Question: I am using cx_Freeze to compile a in python; which uses tkinter.

I would like the user to be able to save the layout of the 2d representation you can see in the centre, into .cube files, and be able to open previous .cube files from the program itself.
However, I also want the user to be able to open .cube files from explorers and have the program startup displaying the contents of the .cube file that the user opened.
Having done some research, I think I need to access the or something - but otherwise I have absolutely no idea.
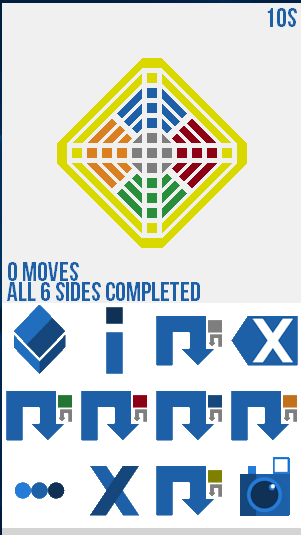
Answer: ## UPDATE
I solved this using the 'argparse' module. Based on the fact that every time explorer opens a file it calls the application with the argument of the file directory, all I had to do was add an optional parameter to catch this data.
'''
import argparse
parser=argparse.ArgumentParser()
parser.add_argument("cubefile",nargs="?",default=False)
#'nargs="?"' makes the argument optional
#-meaning an error will not be thrown if no file is parsed on execution
args=parser.parse_args()
if args.universefile != False:
init_defaultcube = cubetools.getCubeFromCubeFileDir(args.universefile)
#cubetools is my class and getCubeFromCubeFileDir just interprets the text in the file
'''
However, because this argument changed the working directory of the exe, and my GUI image references were relative, I had to reset the current directory using
'os.chdir(os.path.dirname(os.path.abspath(sys.executable)))'
I'm now working on modifying the registry on initialisation to set the default app and icon of .cube files.